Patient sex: F
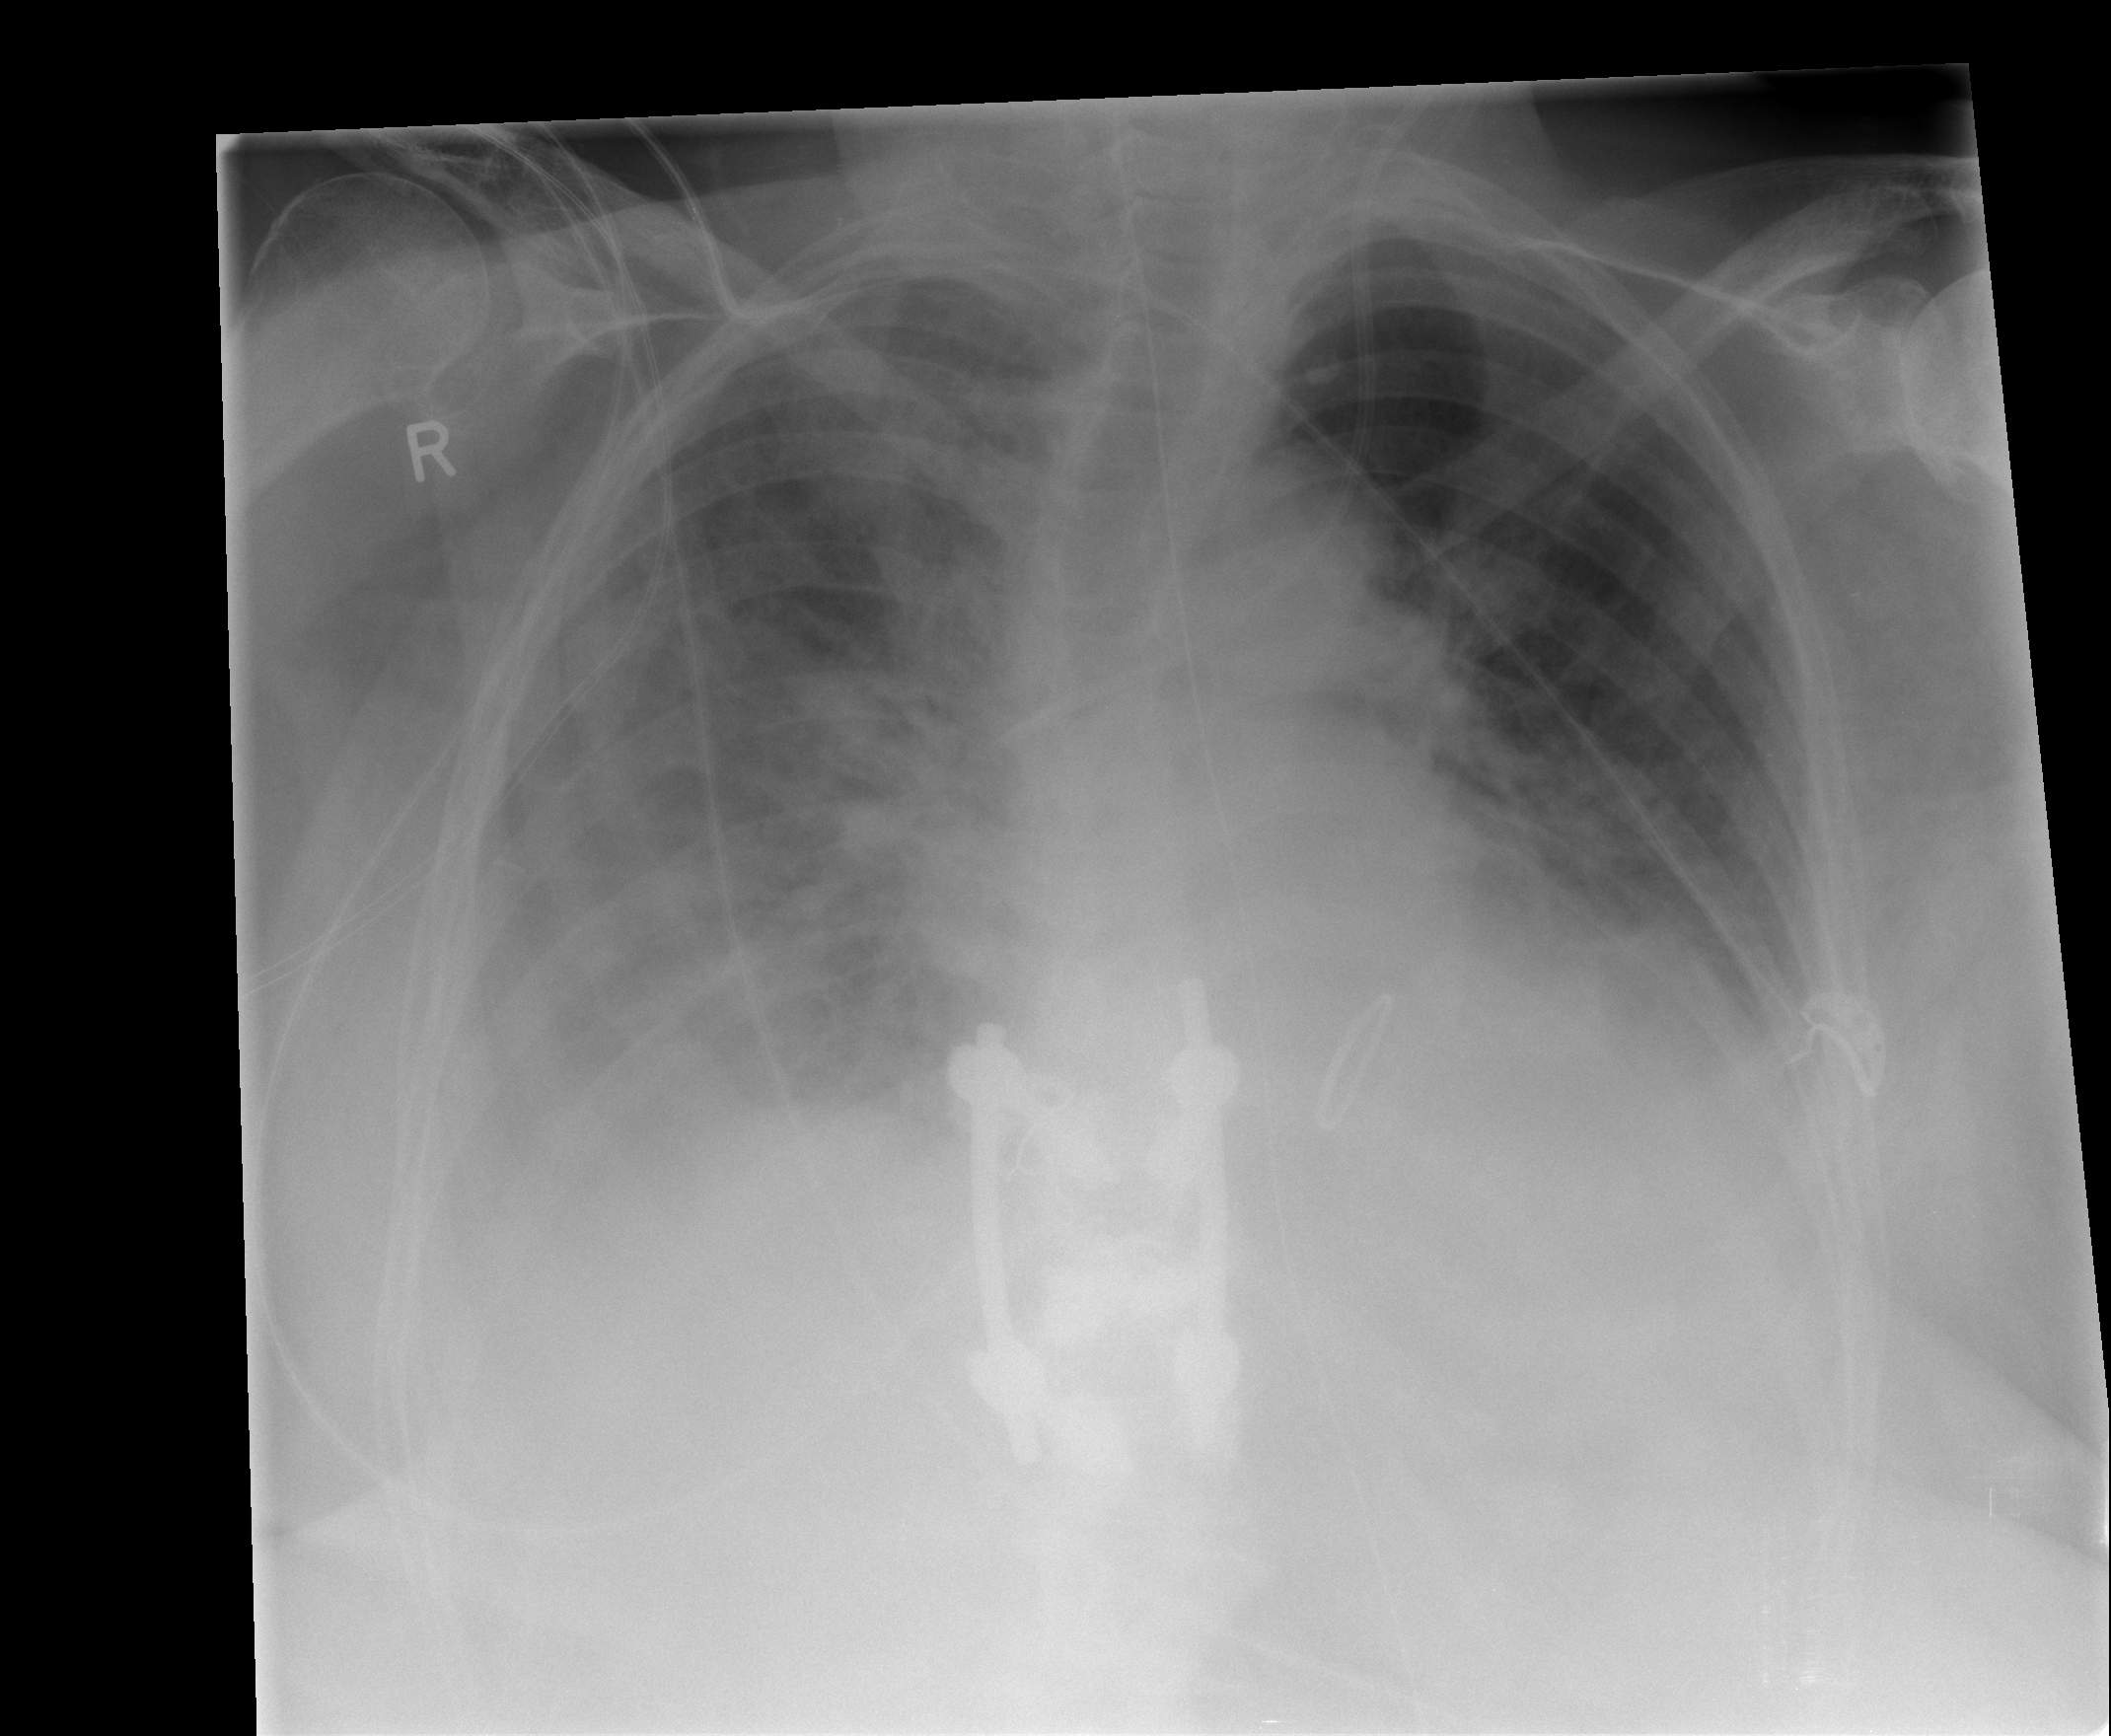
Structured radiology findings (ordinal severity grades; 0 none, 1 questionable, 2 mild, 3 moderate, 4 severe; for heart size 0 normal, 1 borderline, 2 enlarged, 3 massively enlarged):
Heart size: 0
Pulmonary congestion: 2
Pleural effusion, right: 3
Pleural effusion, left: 2
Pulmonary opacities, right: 2
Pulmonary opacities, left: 0
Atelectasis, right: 2
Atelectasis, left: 2